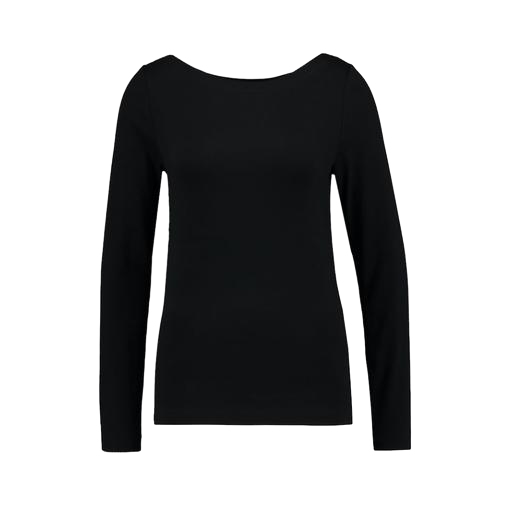
black stretch boatneck tee, black women's long sleeve top, black women's long sleeve t-shirt, white background